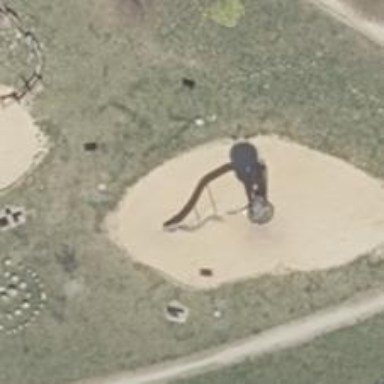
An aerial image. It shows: Playground featuring slide.